Рассмотрим показанную на рисунке систему, состоящую из лёгкой пружины с коэффициентом жёсткости $k$, левый конец которой зафиксирован, а к правому присоединён небольшой шарик массой $m$. Пружина горизонтальна; когда она нерастянута, шарик находится в точке $O$. Шарик может скользить по ровной горизонтальной поверхности, коэффициенты трения покоя и скольжения между ним и поверхностью равны $\mu$. Начальная скорость шарика равна нулю, исходное удлинение пружины равно $-A_0$ ($A_0 > 0$ — некоторая положительная величина). Ускорение свободного падения равно $g$.
При каких значениях $A_0$ шарик сможет двигаться вправо? Найдите положение $x$ его следующей остановки.
При каких значениях $A_0$ шарик после этого сможет двигаться влево? Найдите положение $x$ его следующей остановки.
При каких значениях $A_0$ шарик сможет совершить в общей сложности $n$ колебаний (колебанием считается один цикл движения вправо-влево)? Найдите положение $x$ его остановки.
Найдите путь $s$, который шарик проходит до момента своей полной остановки, если известно, что он может совершить в общей сложности $n$ колебаний.
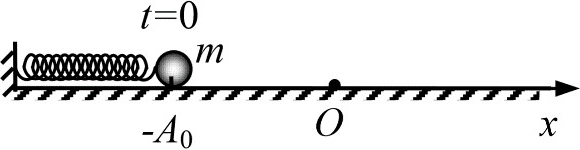
При каких значениях $A_0$ шарик сможет двигаться вправо? Найдите положение $x$ его следующей остановки.
Ответ: \[\frac{\mu mg}k < A_0\leq\frac{3\mu mg}k,\\x=A_0-\frac{2\mu mg}k\]

При каких значениях $A_0$ шарик после этого сможет двигаться влево? Найдите положение $x$ его следующей остановки.
Ответ: \[\frac{3\mu mg}k < A_0\leq\frac{5\mu mg}k,\\x=\frac{4\mu mg}k-A_0\]

При каких значениях $A_0$ шарик сможет совершить в общей сложности $n$ колебаний (колебанием считается один цикл движения вправо-влево)? Найдите положение $x$ его остановки.
Ответ: \[x=\left\{\begin{array}{l}\frac{4n\mu mg}k-A_0\\A_0-\frac{2(2n+1)\mu mg}k\\\frac{4(n+1)\mu mg}k-A_0\end{array}\right\}~при~A_0\in\left\{\begin{array}{l}\left(\frac{4n\mu mg}k;\frac{(4n+1)\mu mg}k\right]\\\left(\frac{(4n+1)\mu mg}k;\frac{(4n+3)\mu mg}k\right]\\\left(\frac{(4n+3)\mu mg}k;\frac{4(n+1)\mu mg}k\right]\end{array}\right.\]

Найдите путь $s$, который шарик проходит до момента своей полной остановки, если известно, что он может совершить в общей сложности $n$ колебаний.
Ответ: \[s=\left\{\begin{array}{l}4n\left(A_0-\frac{2n\mu mg}k\right)\\2(2n+1)\left(A_0-\frac{(2n+1)\mu mg}k\right)\\4(n+1)\left(A_0-\frac{2(n+1)\mu mg}k\right)\end{array}\right\}~при~A_0\in\left\{\begin{array}{l}\left(\frac{4n\mu mg}k;\frac{(4n+1)\mu mg}k\right]\\\left(\frac{(4n+1)\mu mg}k;\frac{(4n+3)\mu mg}k\right]\\\left(\frac{(4n+3)\mu mg}k;\frac{4(n+1)\mu mg}k\right]\end{array}\right.\]
Темы:
T, Китайские